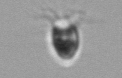
Label: Balanion